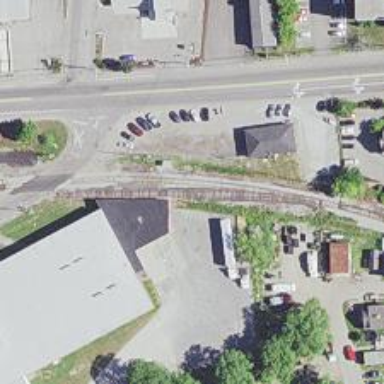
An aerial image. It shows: Railway spur service.